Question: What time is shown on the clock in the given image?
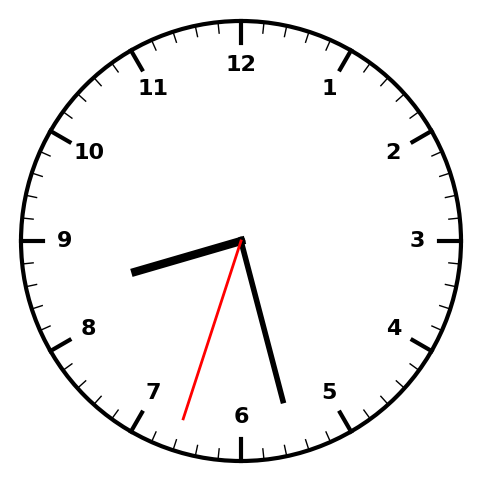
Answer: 08:27:33